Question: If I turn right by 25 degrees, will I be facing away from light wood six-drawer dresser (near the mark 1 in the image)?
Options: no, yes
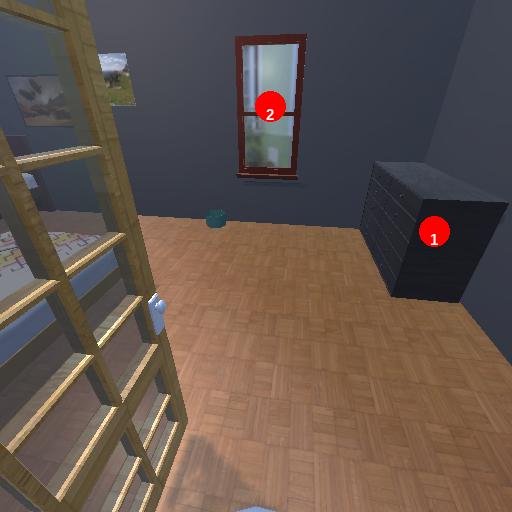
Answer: no